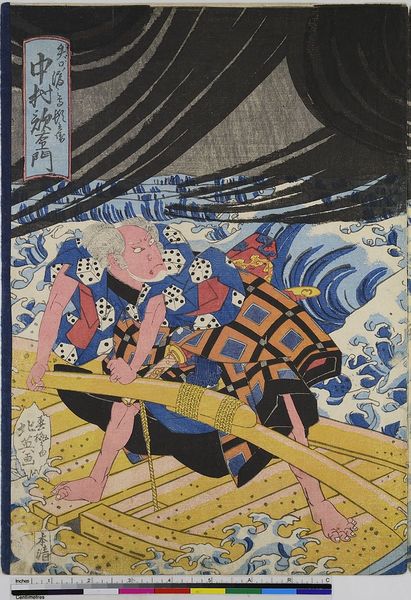
Titel: Der Schauspieler Nakamura Utaemon III als Yaguchi no Watashimori Tonbei
Künstler: Shunbaisai Hokuei
Standort: Hamburg
Institution: Museum für Kunst und Gewerbe Hamburg
Schlagwörter: blau, mann, meer, wasser, zeichnung, malerei, theater, boot, holzschnitt, japan, schiffe, welle, wellen, sturm, asien, druckgraphik, druckgrafik, würfel, china, zeit, schauspieler, farbholzschnitt, schauspielerin, mer, sea, kabuki, edo, reproduktionen, druckerzeugnisse, theateraufführung, ukiyo